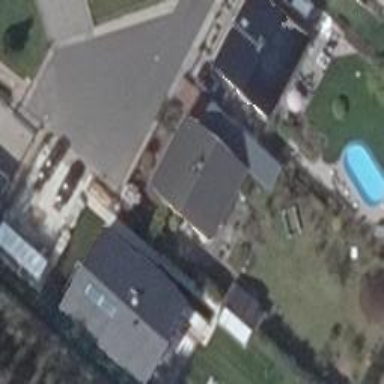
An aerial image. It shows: Simple and straightforward house.